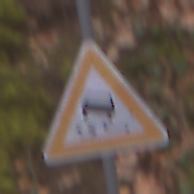
Verkehrszeichen: SchleuderOderRutschgefahr
Umgebung: Outdoor, Nature
Tageszeit: Midday
Wetter: Overcast
Licht: Natural
Jahreszeit: Autumn
Kontrast: LowContrast